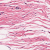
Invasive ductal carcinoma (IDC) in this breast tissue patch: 0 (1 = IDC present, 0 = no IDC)